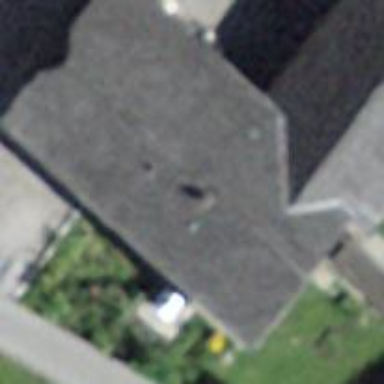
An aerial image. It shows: Simple house.